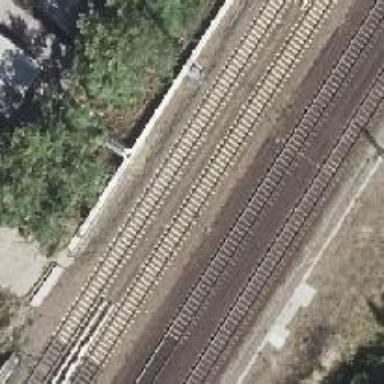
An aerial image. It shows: Railway signal.